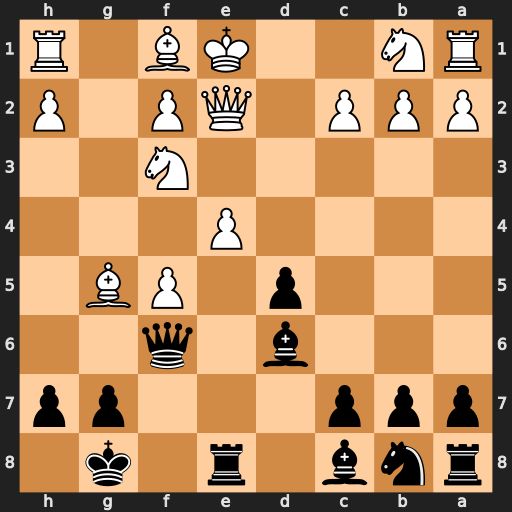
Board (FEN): rnb1r1k1/ppp3pp/3b1q2/3p1PB1/4P3/5N2/PPP1QP1P/RN2KB1R
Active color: b
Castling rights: KQ
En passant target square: -
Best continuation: Qxb2